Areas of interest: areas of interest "Sport and cultural"
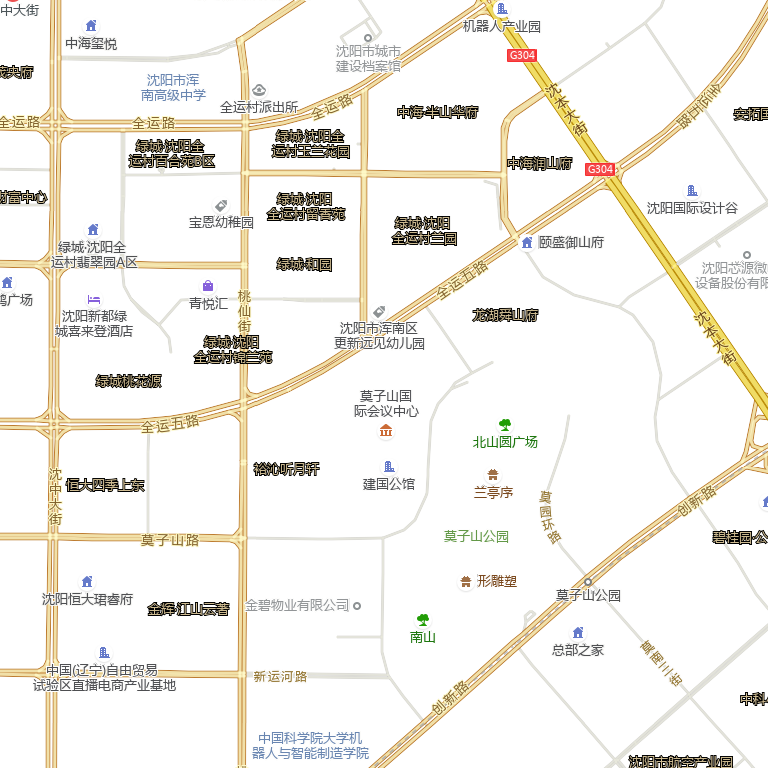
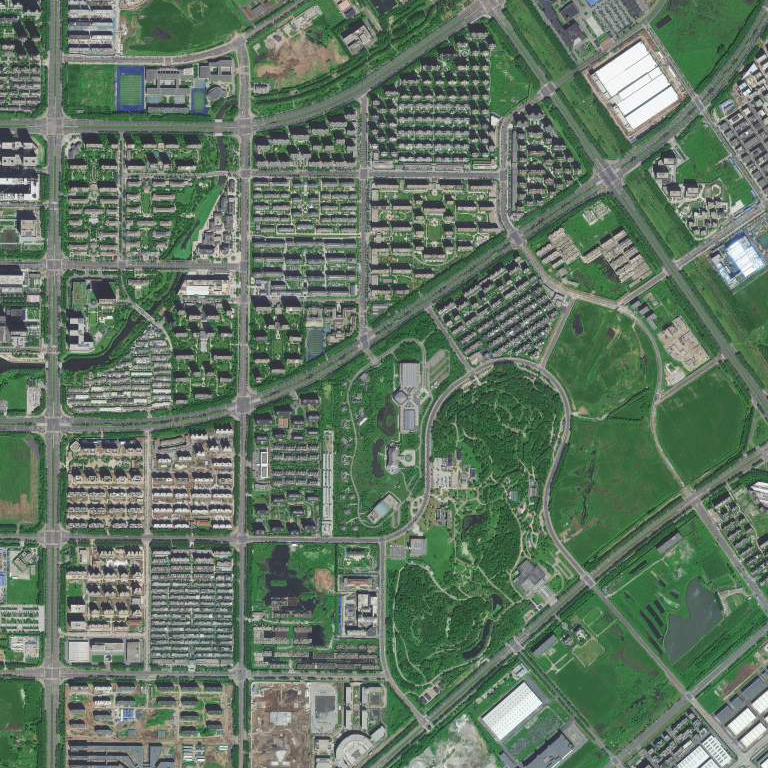